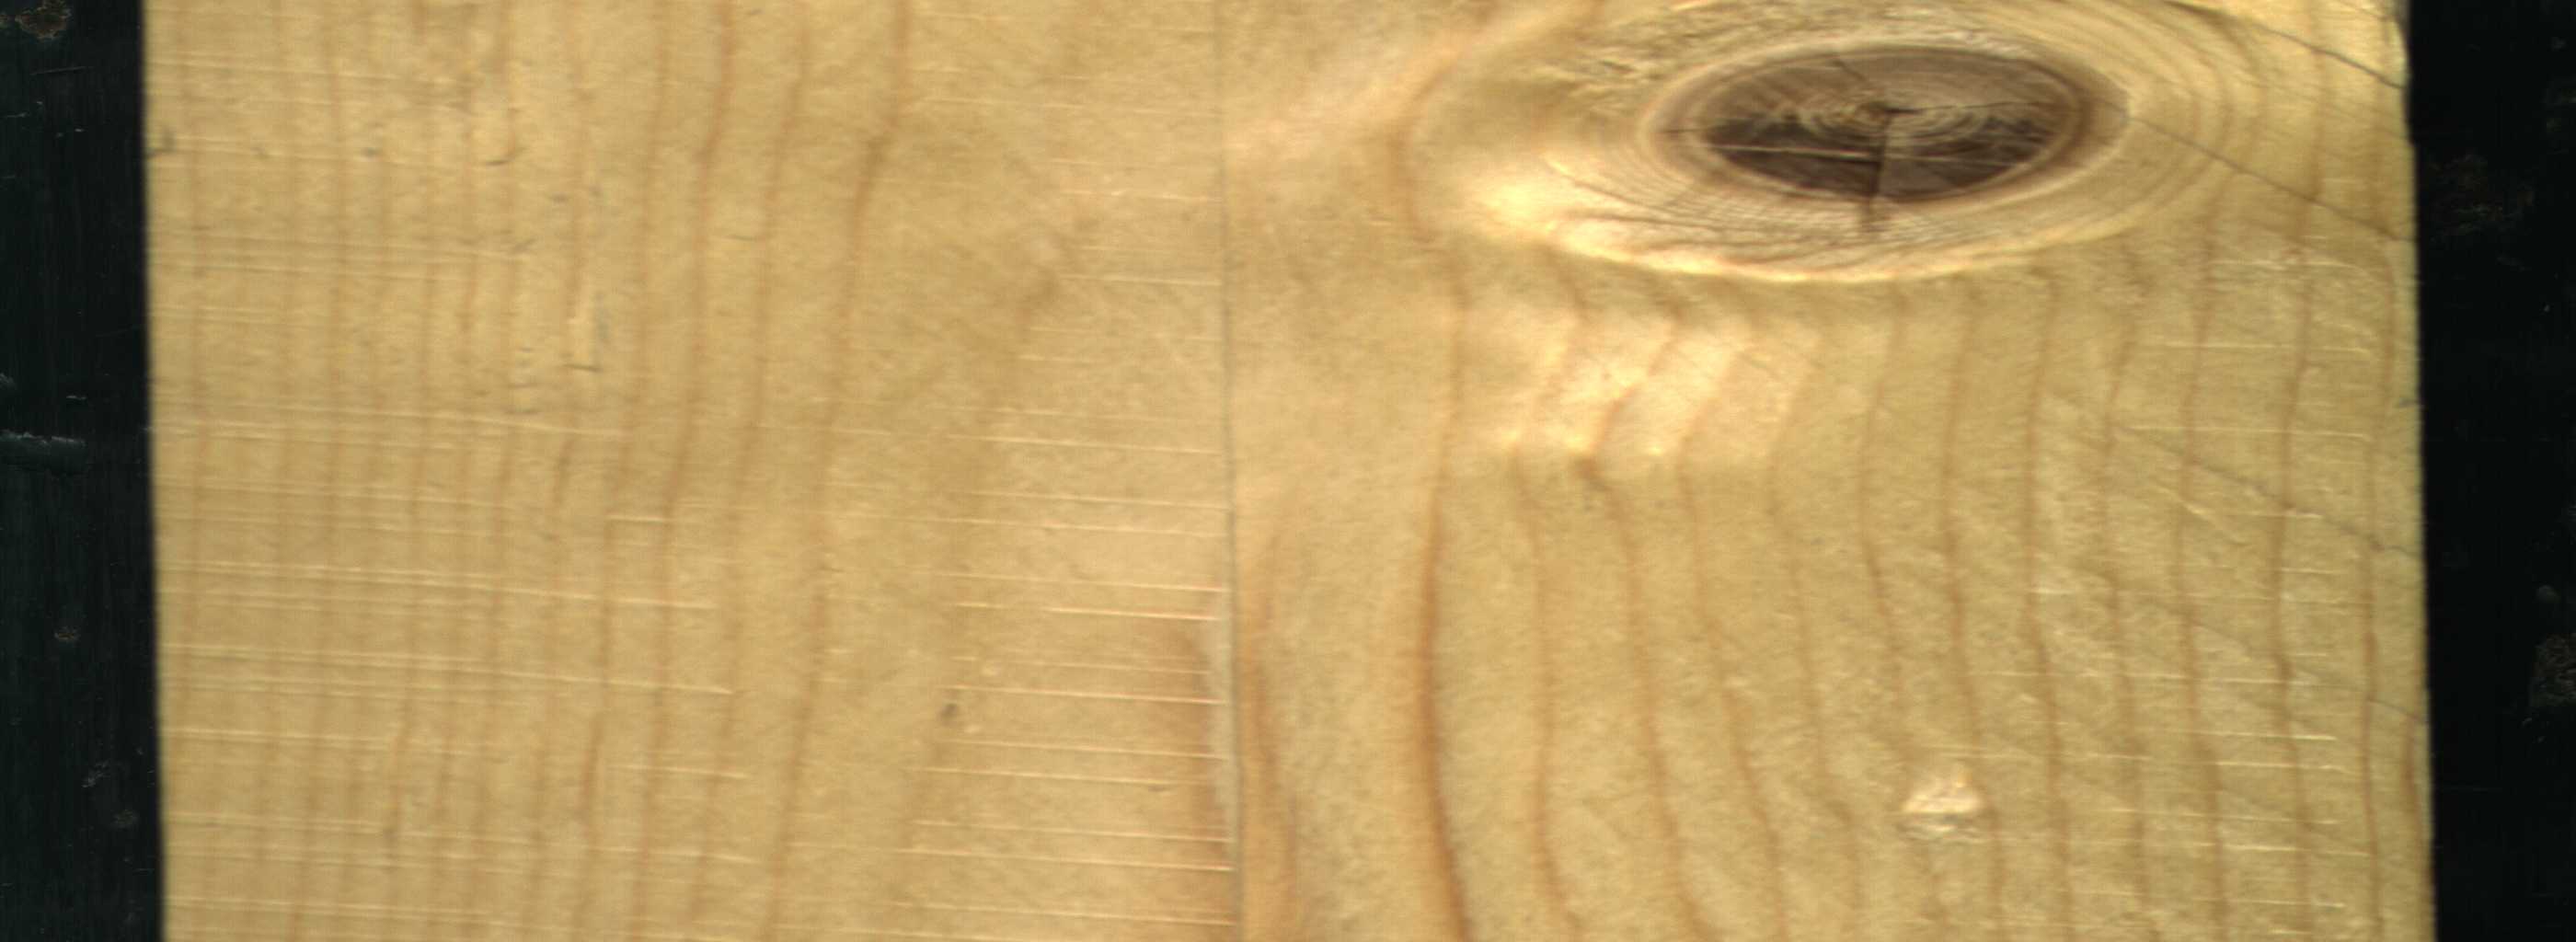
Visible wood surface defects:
knot_with_crack